Question: Added the images as NSData in database successfully. But while i'm retrieving back NSData to UIImage its not working. The following codings that i used for retrieving the database any error please suggest me.
Here i used primary key to fetch correct image presented in particular record:
'''
-(void)ShowImagesinImageView{
NSLog(@"Loaded in productlist");
NSLog(@"Primary Key of Expenses ID=%@",primarykeyID);
proID = [[NSMutableArray alloc] init];
NSInteger proeditid = [primarykeyID integerValue];
int len = 0;
NSString *queryStr = [NSString stringWithFormat:@"select image from selection_tbl where expenses_id=?"];
Dataware *dbsql = [[Dataware alloc] initDataware];
sqlite3_stmt *sqlStmt=[dbsql OpenSQL:[queryStr UTF8String]];
Dataware *DB = [[Dataware alloc]initDataware];
sqlite3_stmt *stmt=[DB OpenSQL:[queryStr UTF8String]];
if(sqlStmt != nil)
while(sqlite3_step(sqlStmt) == SQLITE_ROW)
{
len = sqlite3_column_bytes(stmt, 0);
NSData *imagData = [[NSData alloc] initWithBytes: sqlite3_column_blob(stmt, 0) length: len];
sqlite3_bind_int(stmt,1, (int)proeditid);
UIImage *img = [[UIImage alloc] initWithData:imagData];
imageView.image = img;
}
[dbsql CloseSQL];
[tblview reloadData];
}
'''
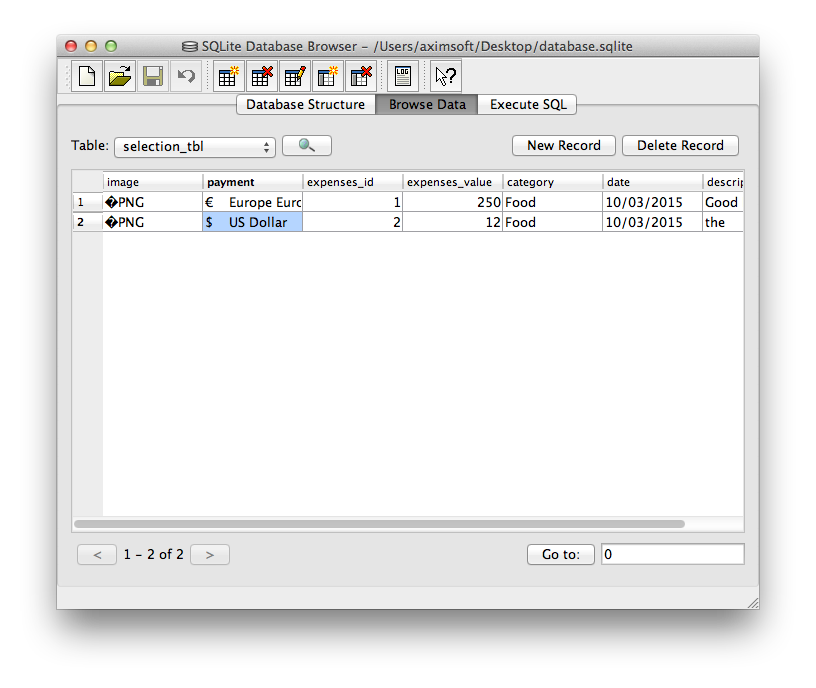
Answer: This will help you
'''
NSString *queryStr = [NSString stringWithFormat:@"select image from selection_tbl where expenses_id=%ld",(long)proeditid];
Dataware *dbsql = [[Dataware alloc] initDataware];
sqlite3_stmt *sqlStmt=[dbsql OpenSQL:[queryStr UTF8String]];
if(sqlStmt != nil)
while(sqlite3_step(sqlStmt) == SQLITE_ROW)
{
NSData *dataForCachedImage = [[NSData alloc] initWithBytes:sqlite3_column_blob(sqlStmt, 0) length: sqlite3_column_bytes(sqlStmt, 0)];
UIImage *img;
img = [UIImage imageWithData:dataForCachedImage];
imageView.image =img;
}
[dbsql CloseSQL];
[tblview reloadData];
'''
I guess so.